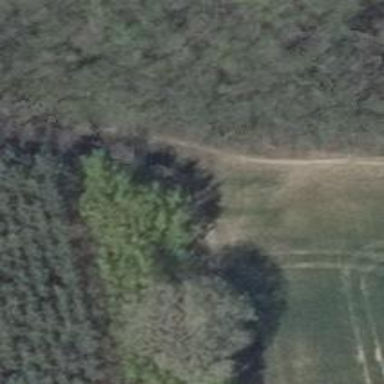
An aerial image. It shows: Ground path.